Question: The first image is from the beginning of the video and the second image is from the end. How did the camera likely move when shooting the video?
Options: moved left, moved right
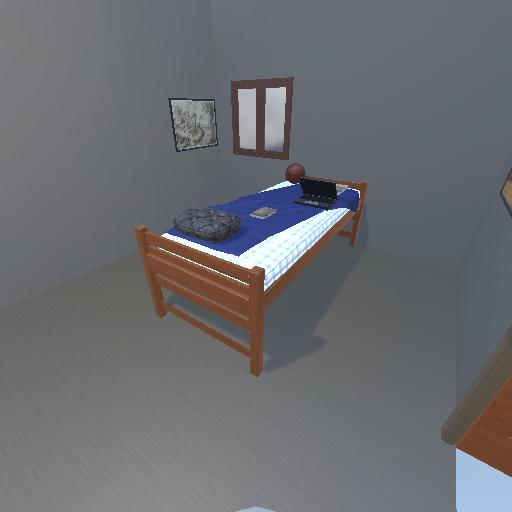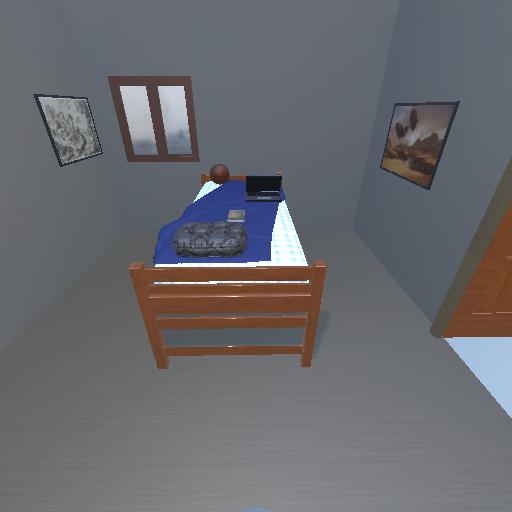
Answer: moved left